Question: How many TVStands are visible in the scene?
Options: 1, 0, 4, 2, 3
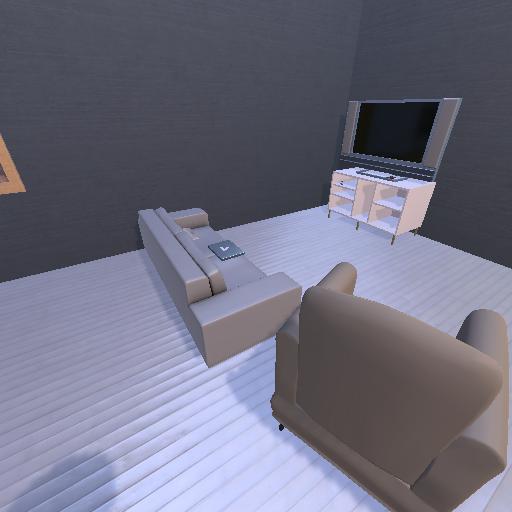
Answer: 1